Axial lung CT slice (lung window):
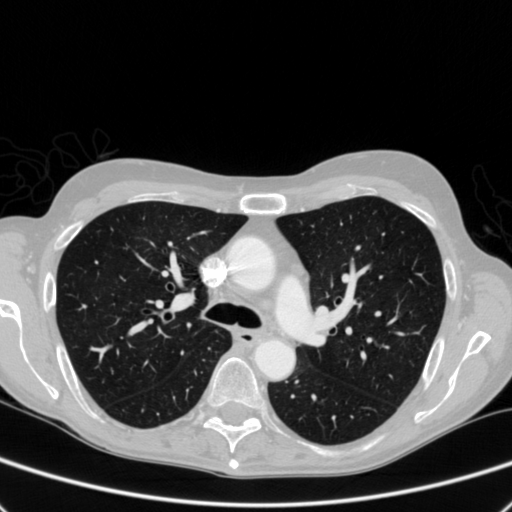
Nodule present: no